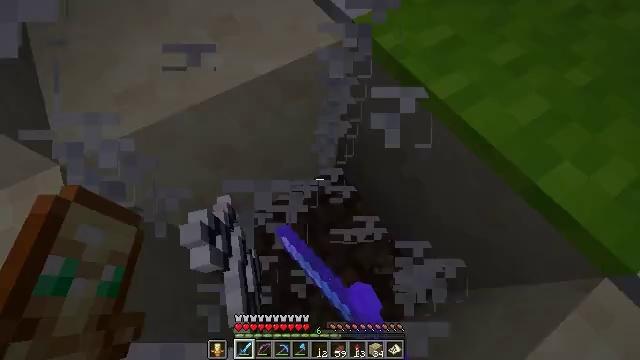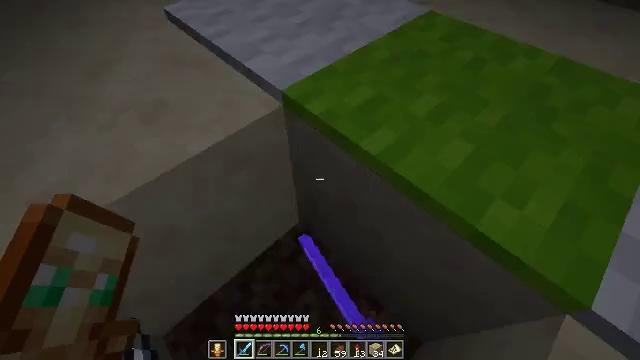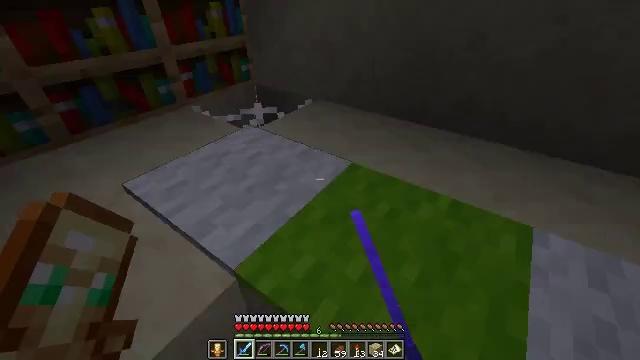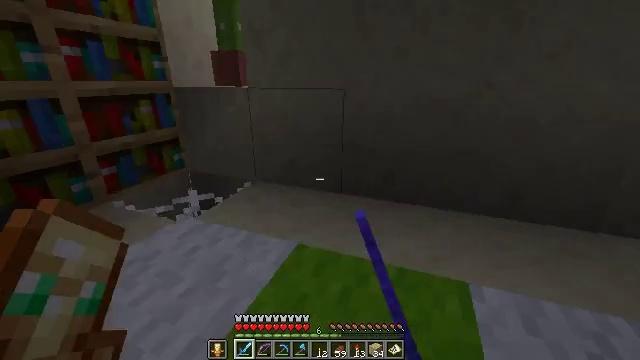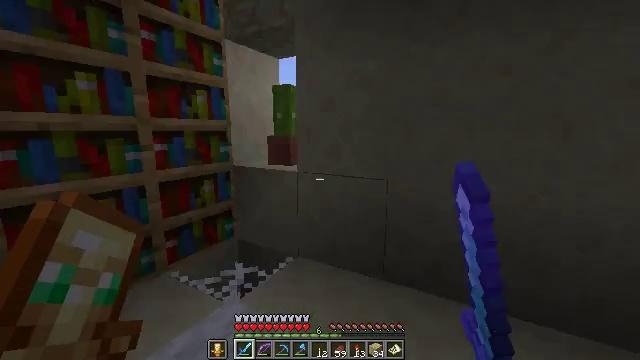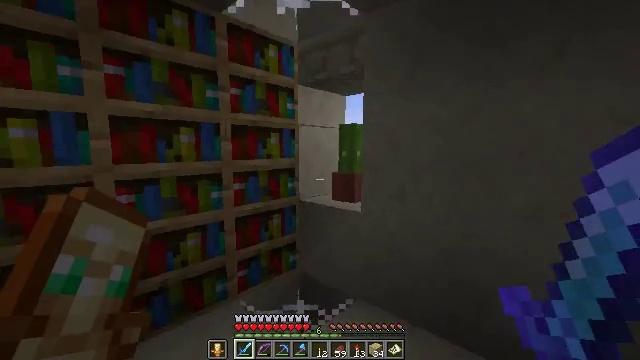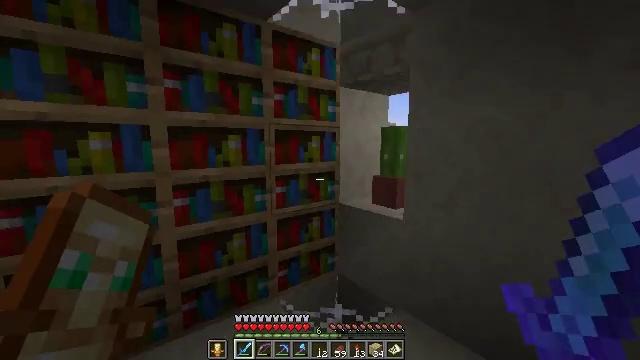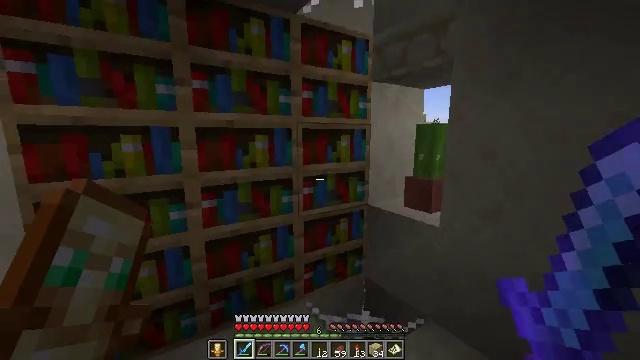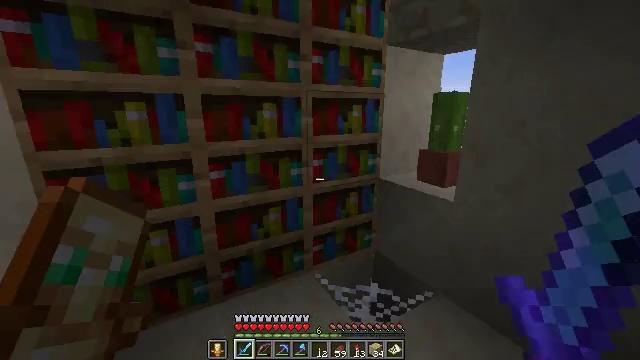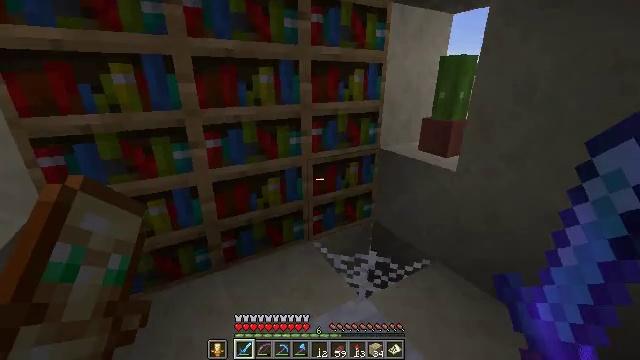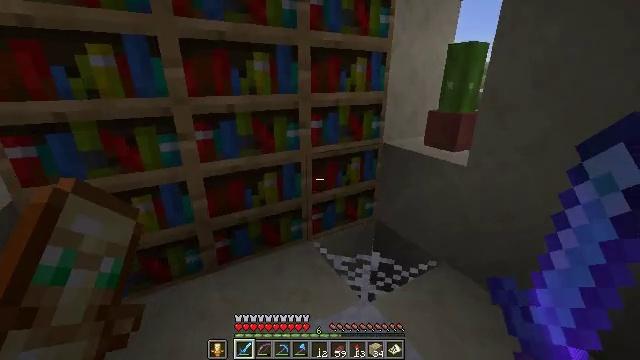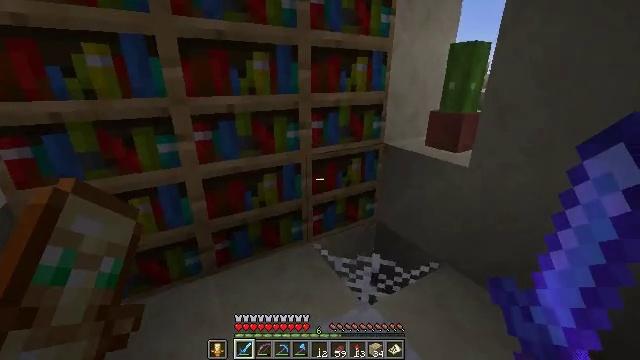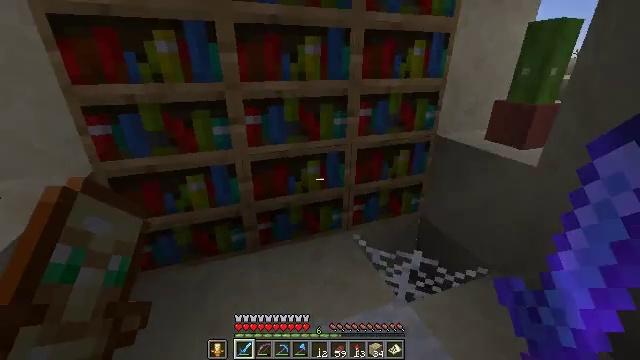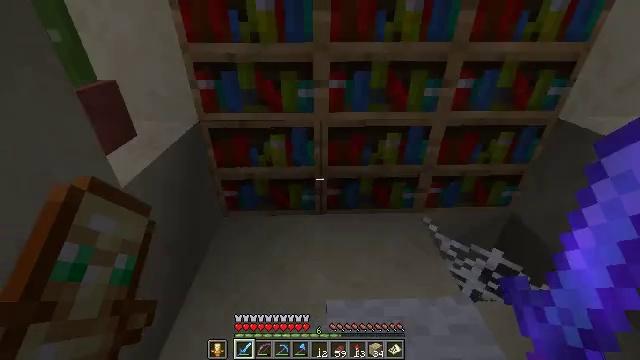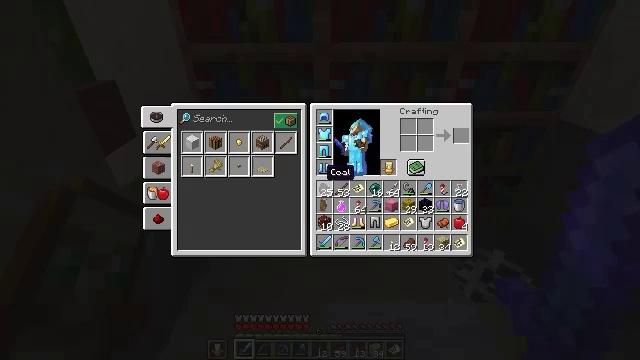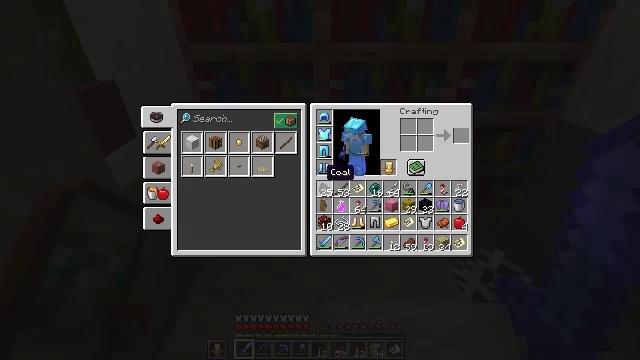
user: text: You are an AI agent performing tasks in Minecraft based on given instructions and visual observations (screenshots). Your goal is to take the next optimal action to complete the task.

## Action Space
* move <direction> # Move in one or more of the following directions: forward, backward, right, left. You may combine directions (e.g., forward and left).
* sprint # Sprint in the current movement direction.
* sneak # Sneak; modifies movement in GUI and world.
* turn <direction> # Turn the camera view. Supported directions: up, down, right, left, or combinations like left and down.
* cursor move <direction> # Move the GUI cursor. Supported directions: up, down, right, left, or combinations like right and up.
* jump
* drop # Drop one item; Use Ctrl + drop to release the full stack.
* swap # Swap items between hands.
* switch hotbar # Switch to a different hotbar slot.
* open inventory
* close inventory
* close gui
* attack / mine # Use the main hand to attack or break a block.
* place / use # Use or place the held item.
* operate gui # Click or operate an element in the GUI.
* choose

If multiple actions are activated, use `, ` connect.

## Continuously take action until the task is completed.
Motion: motion action
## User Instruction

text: Drop a firework rocket.
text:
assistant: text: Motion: move forward and move right, turn right and up
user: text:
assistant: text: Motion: move forward, turn right and up, jump
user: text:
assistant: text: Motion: move forward, turn right and up, jump
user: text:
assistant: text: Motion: move forward, turn left and up, jump
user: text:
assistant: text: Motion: move forward, turn left and up, jump
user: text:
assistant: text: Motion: move forward, turn left and down
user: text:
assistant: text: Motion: move forward, turn left and down
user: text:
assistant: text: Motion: move forward, turn left and down
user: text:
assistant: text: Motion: turn down
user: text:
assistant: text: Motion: no_op
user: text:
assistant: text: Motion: no_op
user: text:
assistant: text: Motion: turn left and down
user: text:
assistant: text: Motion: turn left and down
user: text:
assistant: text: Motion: open inventory
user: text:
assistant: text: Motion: open inventory
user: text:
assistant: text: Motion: no_op
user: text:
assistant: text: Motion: cursor move right
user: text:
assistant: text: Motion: cursor move right and up
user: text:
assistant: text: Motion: cursor move right
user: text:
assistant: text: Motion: cursor move right and up
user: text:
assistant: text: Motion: no_op
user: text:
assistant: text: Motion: no_op
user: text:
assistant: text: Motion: no_op
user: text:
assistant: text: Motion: no_op
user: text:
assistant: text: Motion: no_op
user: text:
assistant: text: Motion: no_op
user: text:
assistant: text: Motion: no_op
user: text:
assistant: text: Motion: no_op
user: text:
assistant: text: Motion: no_op
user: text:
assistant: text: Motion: no_op